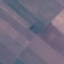
Land use / land cover class: AnnualCrop